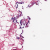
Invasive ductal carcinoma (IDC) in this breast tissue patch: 0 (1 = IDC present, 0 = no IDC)